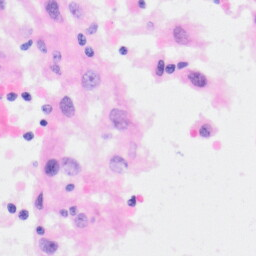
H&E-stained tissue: Kidney